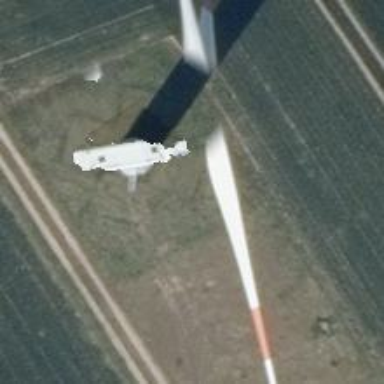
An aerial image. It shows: Wind power generator utilizing wind turbines.